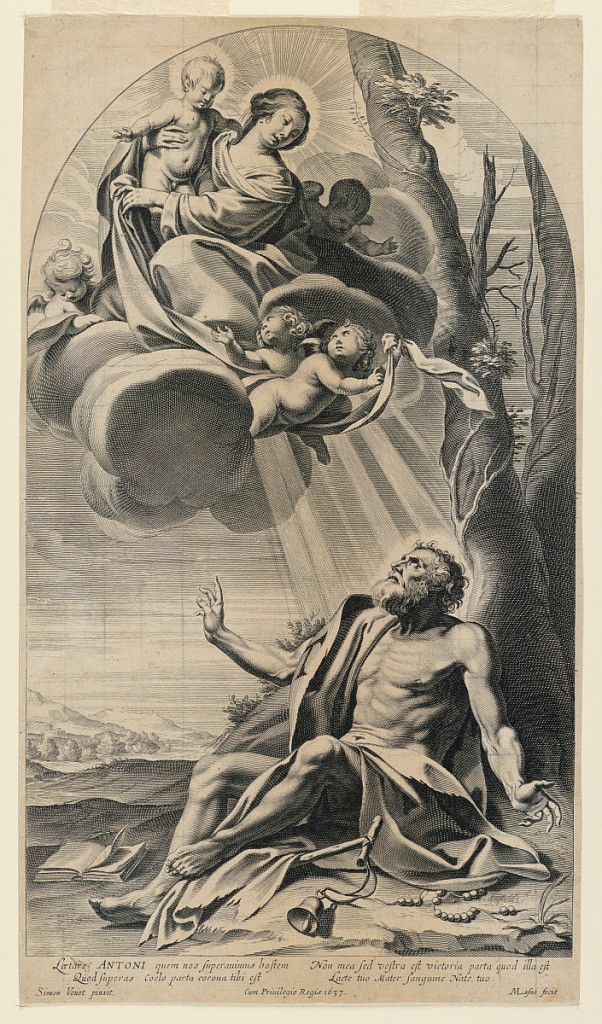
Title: Virgin and Child in the Clouds
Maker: Michel Lasne, French, ca. 1590 - 1667
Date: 1637
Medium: Engraving on laid paper
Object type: Print
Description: The Virgin and Child, upper left, in the clouds, with four putti. Below, under a tree, Saint Anthony looks up at them. A book lies open, to his right. Below, the inscription: "Sactore ANTONI quem nos superanimus hostem / Quod superas Coelo parta corna tibi est / Non mea sed vestia est victoria parta quod illa est / Lacte tuo Mater Sanguine Nate tuo". The artists' names below, and date.